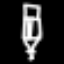
Label: pencil